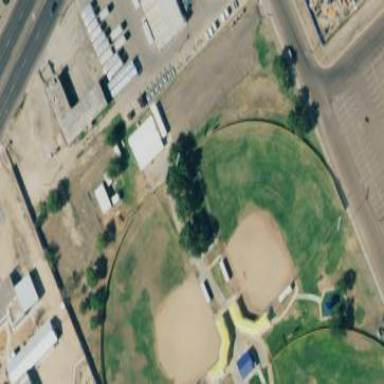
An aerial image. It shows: Baseball pitch for leisure land activities.